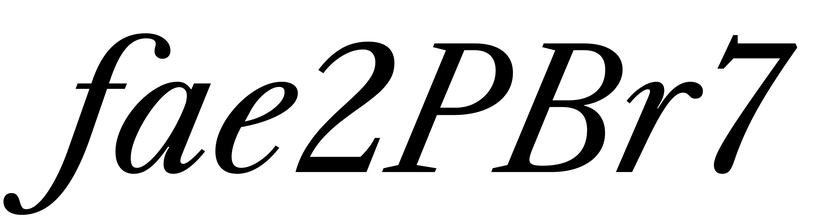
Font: LibreCaslonText-Italic_Italic